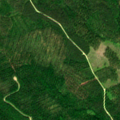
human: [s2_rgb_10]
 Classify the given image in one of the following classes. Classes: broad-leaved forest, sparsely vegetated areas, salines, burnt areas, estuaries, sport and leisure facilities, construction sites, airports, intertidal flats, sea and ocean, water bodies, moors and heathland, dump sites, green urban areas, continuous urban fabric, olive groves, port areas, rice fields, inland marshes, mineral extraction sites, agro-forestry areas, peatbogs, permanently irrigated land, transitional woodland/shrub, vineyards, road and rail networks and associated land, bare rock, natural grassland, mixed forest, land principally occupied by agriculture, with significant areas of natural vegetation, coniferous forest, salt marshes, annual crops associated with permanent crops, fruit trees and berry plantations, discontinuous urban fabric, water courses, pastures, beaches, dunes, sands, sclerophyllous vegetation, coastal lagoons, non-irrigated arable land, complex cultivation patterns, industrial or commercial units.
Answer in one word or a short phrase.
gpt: coniferous forest